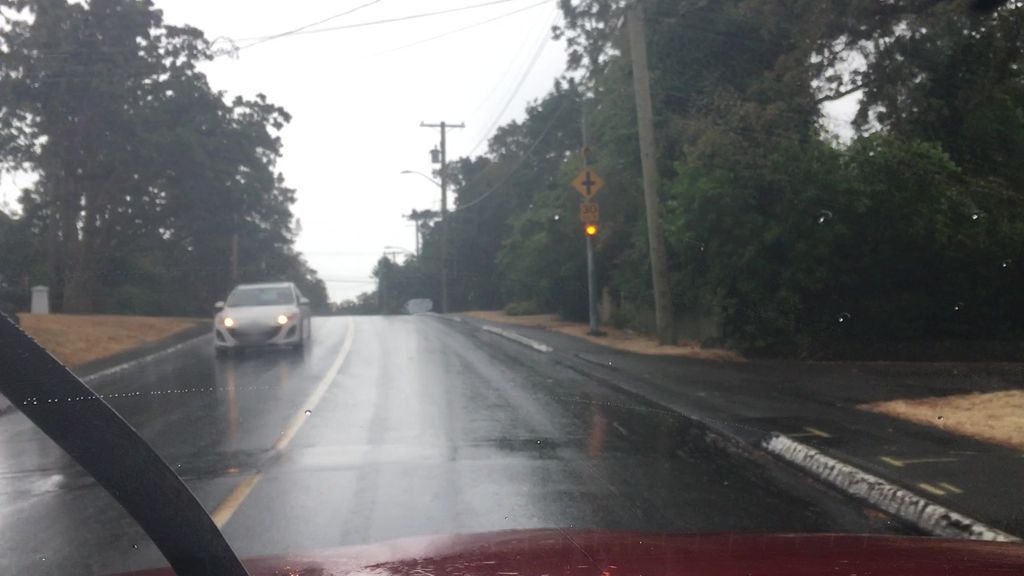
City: victoria